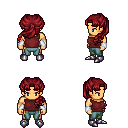
a pixel art fantasy rpg character, male body template, human, tanned skin, maroon sleeveless shirt, teal pants, brunette princess hairstyle, white cloth bracers, metal boots, four views (front, back, left, right), 2x2 character sprite sheet, small pixel art, hard edges, no anti-aliasing